Question: For indentation, 'margin-left' nicely stacks with itself:
'''
div div {
margin-left: 10px;
}
'''
'''
<div>
This is the main text. And below is something indented:
<div>
This is indented div with 10px margin
<div>
and this div get's another 10px, 20px total
</div>
</div>
</div>
'''
However I want to stack font size decrease in a similar fashion:

Something like this pseuodocode?
'''
div div {
font-size: -=3pt;
}
'''
Is something like this real?
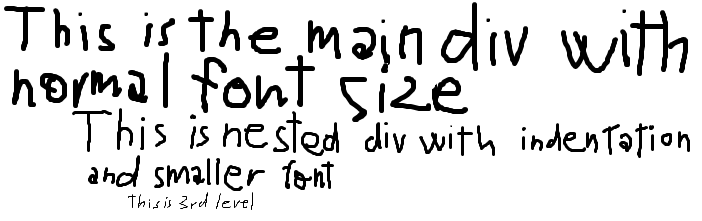
Answer: You can use something like
'''
div { font-size: 85%; }
'''
This will make the font decrease by 15% each level.
If you actually want 3pt less than the parent node, you can probably do something like:
'''
div { font-size: calc(100% - 3pt); }
'''
But I wouldn't recommend it since you'll approach 0pt quickly. <URL>.